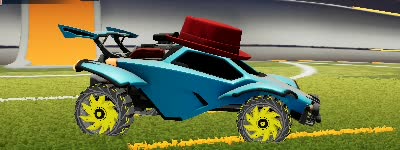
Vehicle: octane